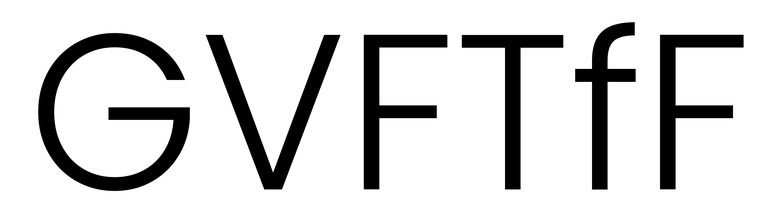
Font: Poppins-Light